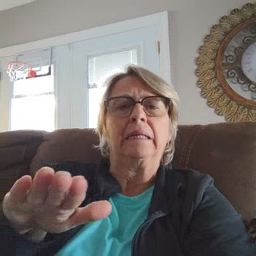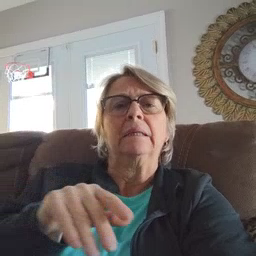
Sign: clean